三年级 · 度量几何学
用 5 个边长为 1 厘米的正方形纸片,拼成下面各种图形, 周长最长的是 ( )。

A

B

C

18. _甲、乙、丙三幅图的周长相比( $\quad$ 。

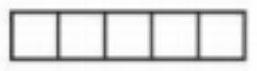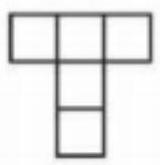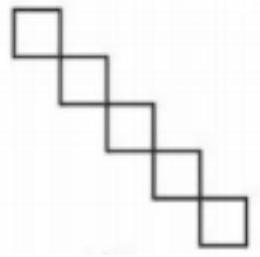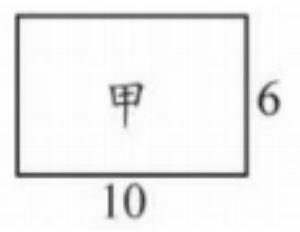
A. 丙最长
B.乙最长
C. 甲最长

19 ._一个正方形剪成 2 个长方形后, 两个长方形的周长之和与原来正方形的周长相比 $(\quad)$ 。
A. 不变
B.比原来的大
C.比原来的小
答案: C
解析: 解C